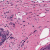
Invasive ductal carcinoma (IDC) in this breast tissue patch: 0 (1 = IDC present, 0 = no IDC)